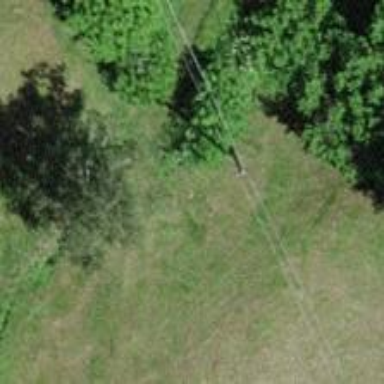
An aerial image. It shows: Power pole.